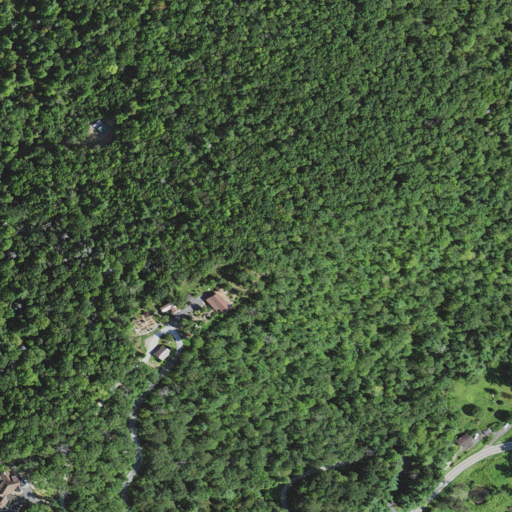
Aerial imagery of mountain in North Carolina named Cranberry Knob containing mixed forest, deciduous forest, open development, shrub, and pasture